Interaction volume radius: 10 \u00c5
Interaction volume height: 20 \u00c5
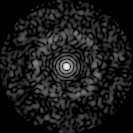
Disorder parameter: 0.825